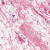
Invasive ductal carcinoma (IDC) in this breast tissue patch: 0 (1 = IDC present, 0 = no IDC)